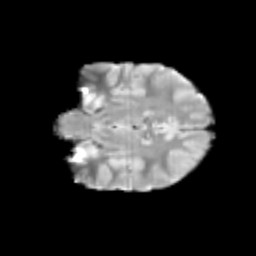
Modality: T2w
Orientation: coronal
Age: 10
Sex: male
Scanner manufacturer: siemens
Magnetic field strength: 3 T
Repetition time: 3.8 s
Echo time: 0.07 s